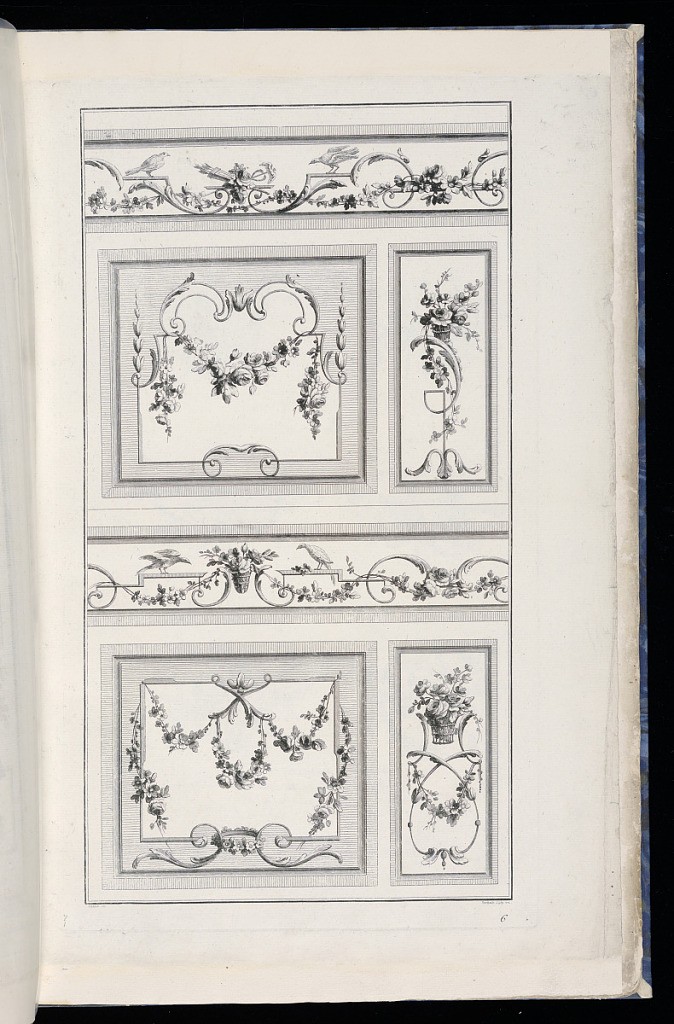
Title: Decorative Panel Designs
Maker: Pierre Ranson, French, 1736–1786
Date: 1773
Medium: Etching on paper
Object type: Print
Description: Designs for six decorative panels and friezes featuring rococo ornament and motifs with scrolling acanthus leaves (rinceaux), c-scrolls, fleurons, flowers, festoons of flowers, baskets of flowers, birds, a quiver of arrows, and a caduceus. The plate is numbered, dated, and signed.